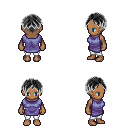
a pixel art fantasy rpg character, female body template, human, dark skin, chain tabard jacket, white pants, gray parted hairstyle, four views (front, back, left, right), 2x2 character sprite sheet, small pixel art, hard edges, no anti-aliasing